Field crop: maize
Growth stage: 2
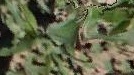
Species: maize